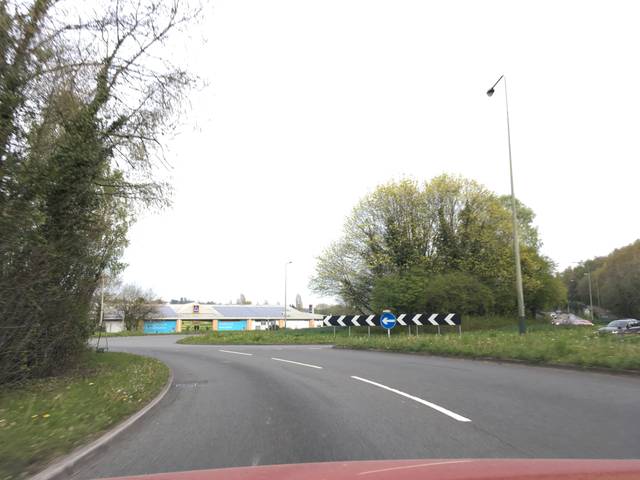
Region: United Kingdom
Coordinates: 51.601, -3.094